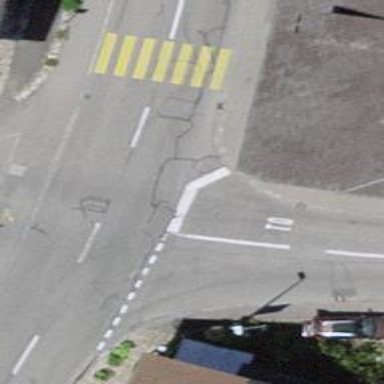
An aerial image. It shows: Bus stop with platform for public transport.